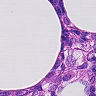
Metastatic tissue present: yes